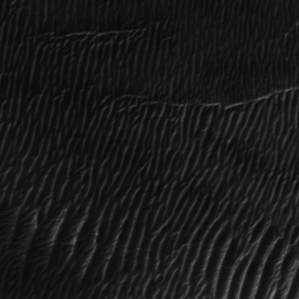
Label: frost